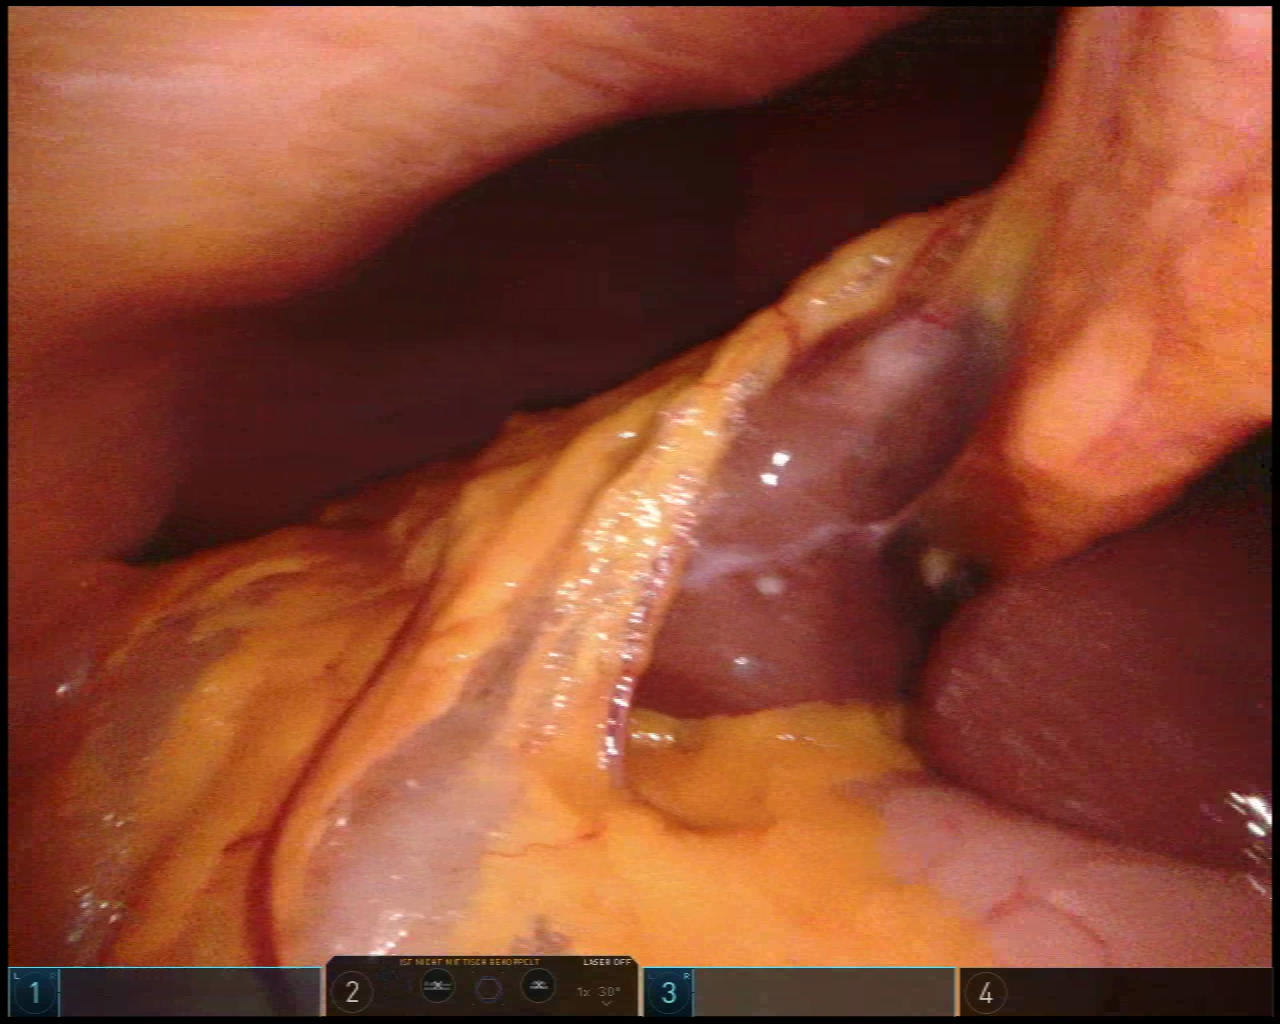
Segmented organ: liver
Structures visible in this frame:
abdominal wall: yes
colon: yes
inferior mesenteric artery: no
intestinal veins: no
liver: yes
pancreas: no
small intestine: no
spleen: no
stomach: yes
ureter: no
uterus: no
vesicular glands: no